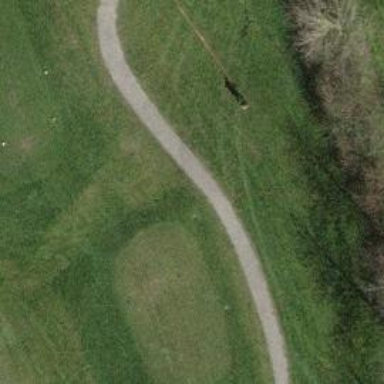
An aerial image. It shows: Golf tee on grassy land.